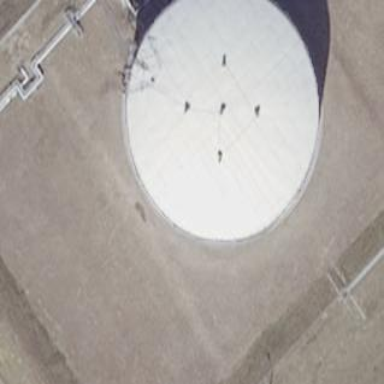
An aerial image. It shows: Storage tank which is man-made.